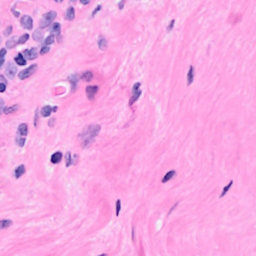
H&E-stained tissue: Breast